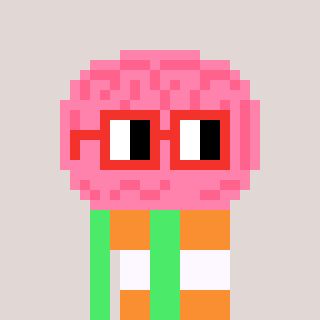
a pixel art character with square red glasses, a brain-shaped head and a teal-colored body on a warm background